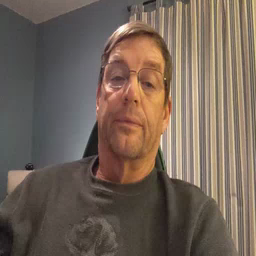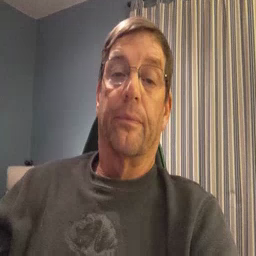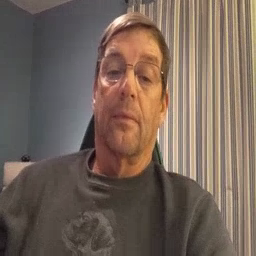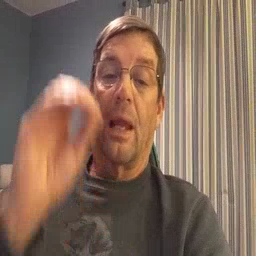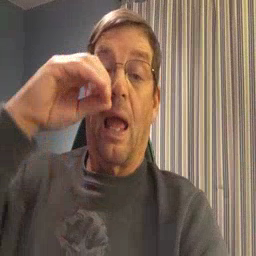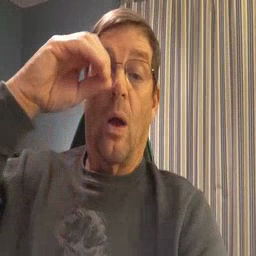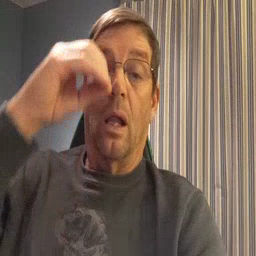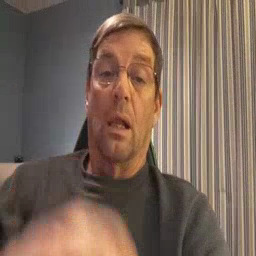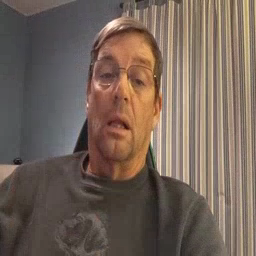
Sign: owl